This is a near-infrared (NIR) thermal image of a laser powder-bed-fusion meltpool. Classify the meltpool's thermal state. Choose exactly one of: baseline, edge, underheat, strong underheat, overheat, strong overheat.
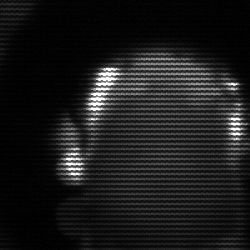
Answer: baseline